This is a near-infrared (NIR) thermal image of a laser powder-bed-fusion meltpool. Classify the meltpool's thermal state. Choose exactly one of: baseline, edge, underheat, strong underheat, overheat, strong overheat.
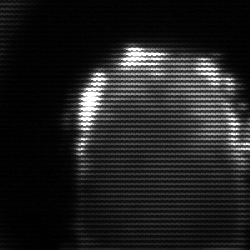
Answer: baseline